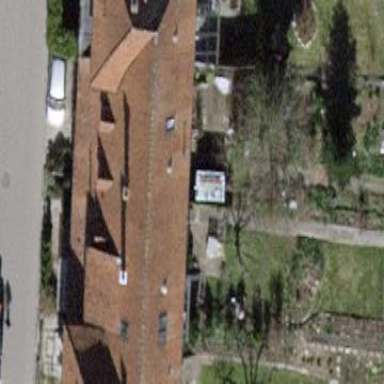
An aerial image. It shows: House with hipped roof.